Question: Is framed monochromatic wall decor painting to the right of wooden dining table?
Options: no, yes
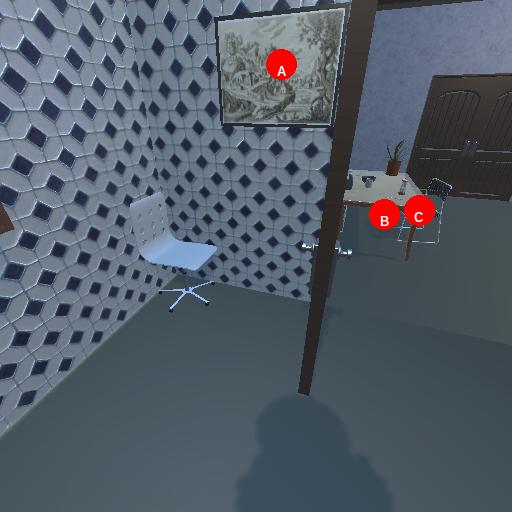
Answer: no